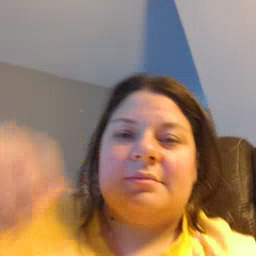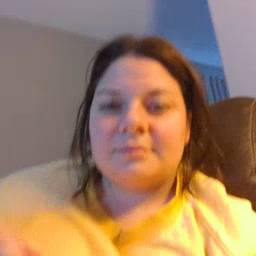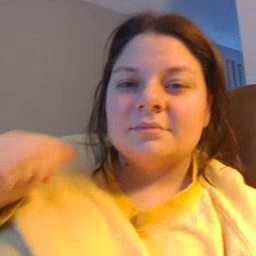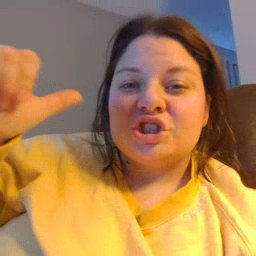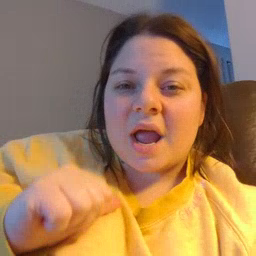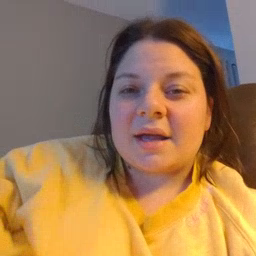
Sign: jacket